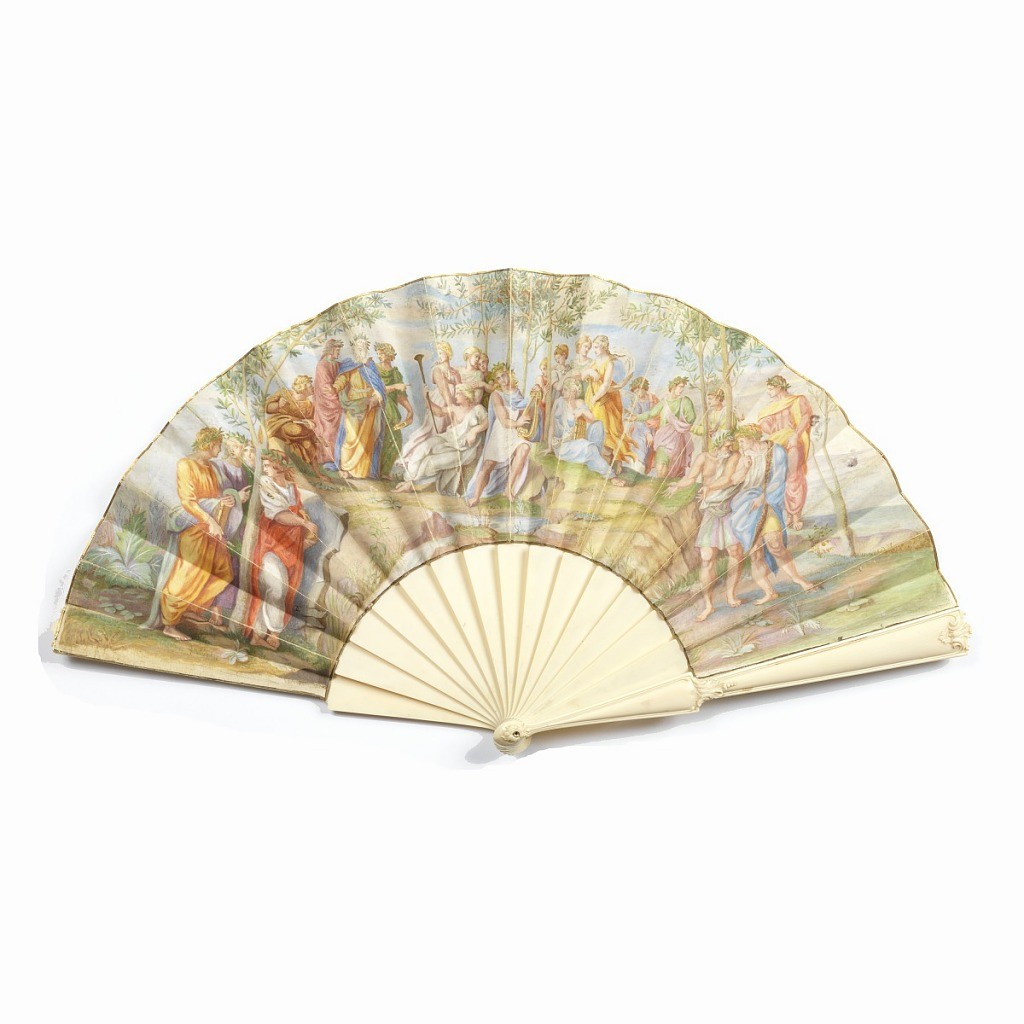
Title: Pleated fan
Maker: Raphael, Italian, 1483–1520
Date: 1870–1879
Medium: Painted parchment leaf; molded and carved celluloid sticks
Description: Folding fan with plain celluloid sticks in imitation of ivory. Guards carved with rococo designs. Parchment leaf painted in gouache with a large group of classical figures including Apollo and the Muses. After The Parnassus, the Stanze by Raphael, in the Palace of the Vatican.